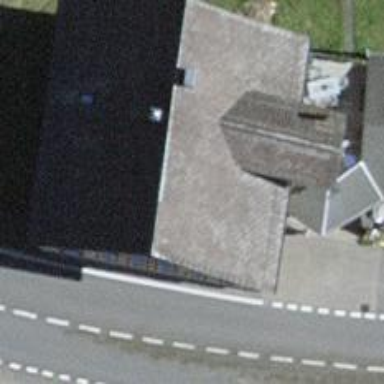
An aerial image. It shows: Restaurant.